Question:
As you can see I have a three-field foreign key on my 'tblClaims' table. The 'id' of this table is a sequential integer. When running a particular query I noticed that the query too far too long to run. So I included the execution plan and was told that
'missing index: create nonclustered index on patientid, admissiondate, dischargedate'
I'm tempted to do
'''
create nonclustered index ix_tblClaims on tblClaims
(patientID asc, admissiondate asc, dischargedate asc)
'''
I've read some stuff here and there about multi-column indexes or indexing each column differently. Is it correct that only one index will be used if I follow the indexing each column separately method?
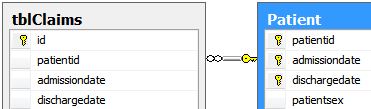
Answer: Yes. Think of it this way, if I gave you a map which listed all towns by name, you would find the town you wanted to go to quickly. If it then had all street addresses listed in order, then you could find the '10 london road' addresses pretty quickly, but it might take you a while to find the one in the town you were looking for. If it had an index at the back where it was ordered by town, then by street, then you could find the actual address you were looking for in one step, really very quickly.
Indexing in a database is no different. If you need to look up based on more than one thing, then you need an index which can cover the things you are looking up on.